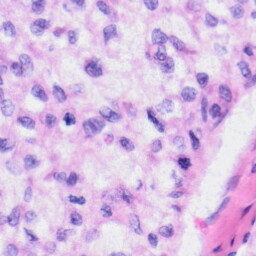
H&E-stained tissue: Liver